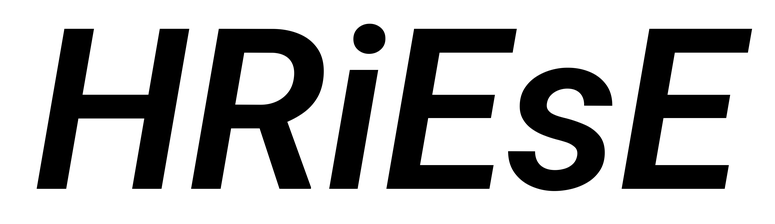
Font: Roboto-Italic_SemiBold_Italic